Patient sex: M
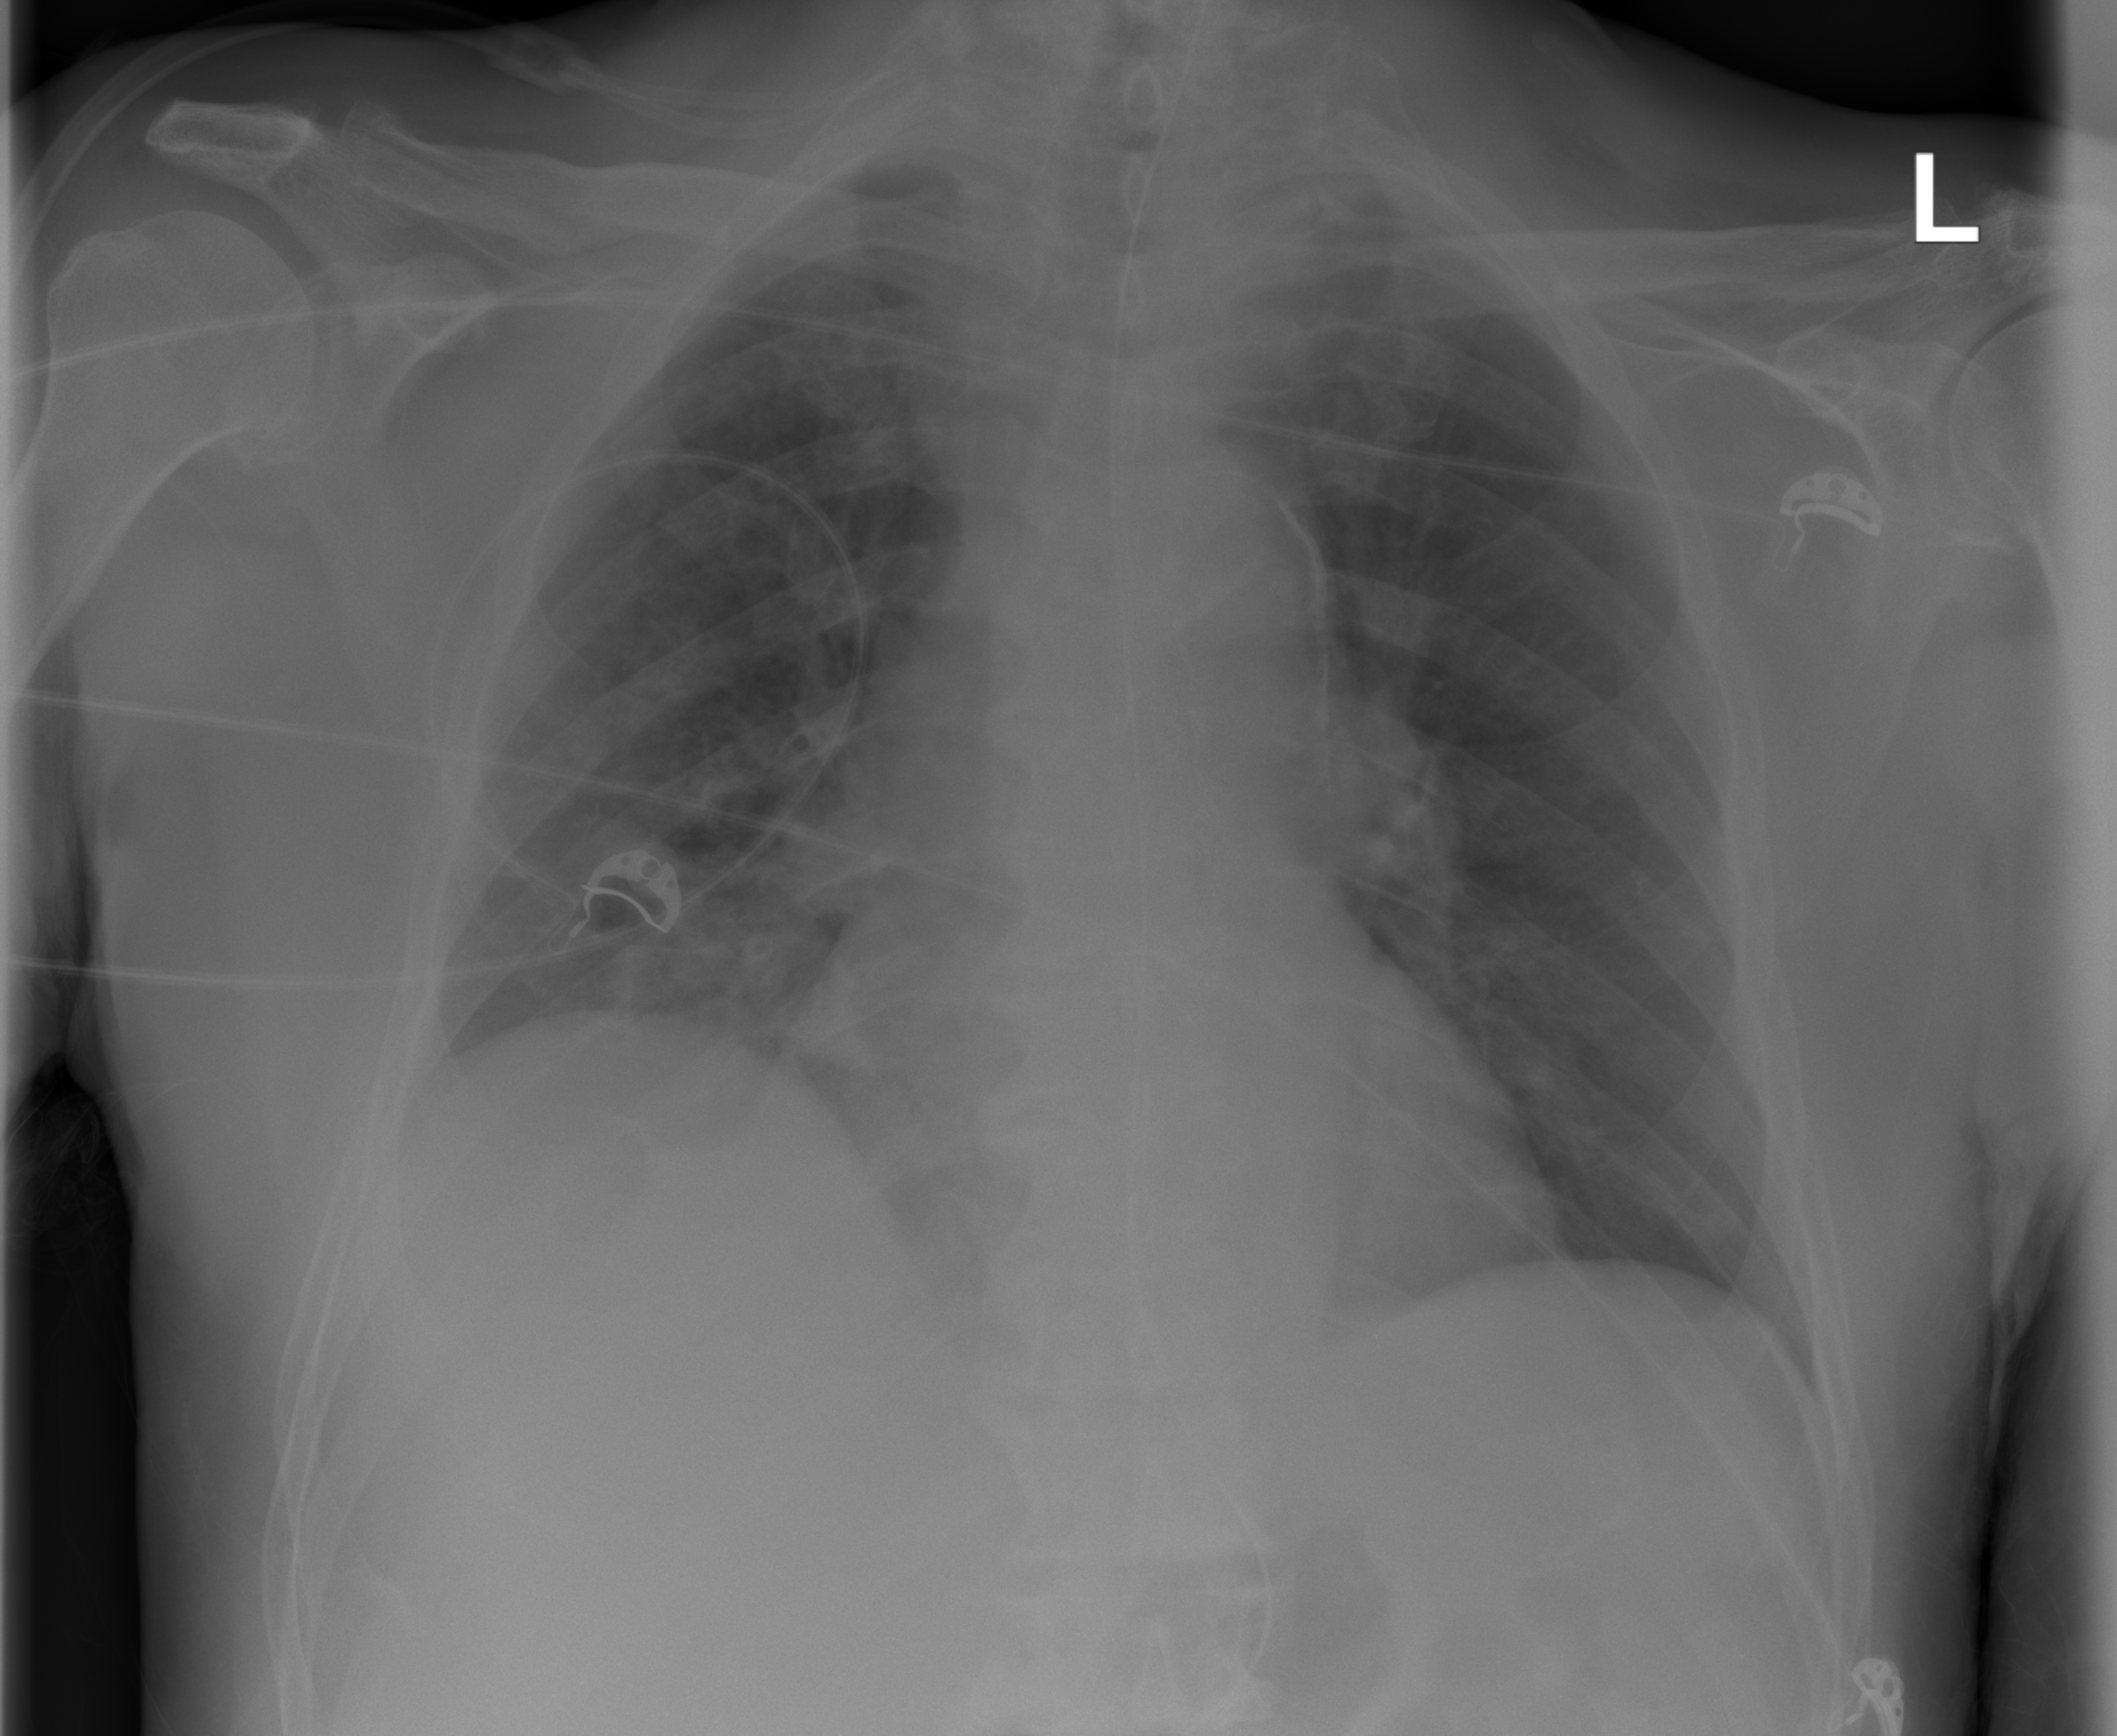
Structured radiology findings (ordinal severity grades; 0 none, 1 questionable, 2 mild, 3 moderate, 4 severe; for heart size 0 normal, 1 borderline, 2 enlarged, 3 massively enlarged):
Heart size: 0
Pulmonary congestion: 0
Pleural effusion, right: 0
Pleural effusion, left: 0
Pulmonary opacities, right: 1
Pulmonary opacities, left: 0
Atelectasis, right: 0
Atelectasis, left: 0